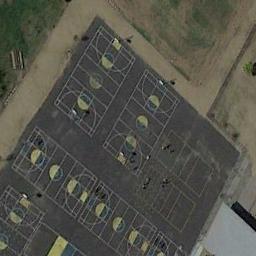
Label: basketball_court